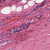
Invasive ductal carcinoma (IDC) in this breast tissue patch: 0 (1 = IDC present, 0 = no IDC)